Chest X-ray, AP view. Patient: 32 years old, sex M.
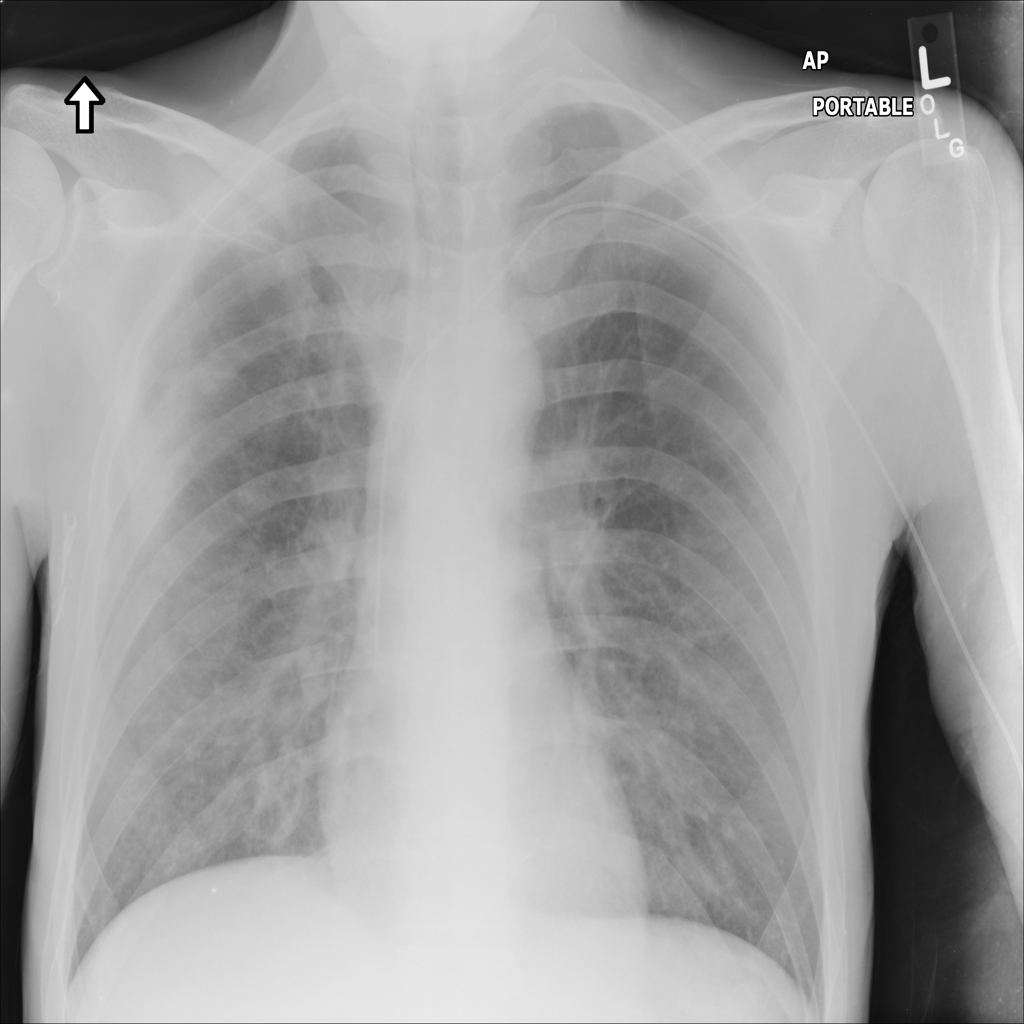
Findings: No Finding